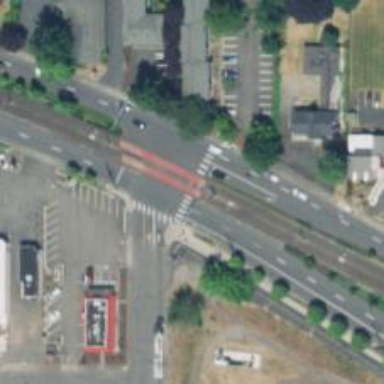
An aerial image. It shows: Railway crossing.